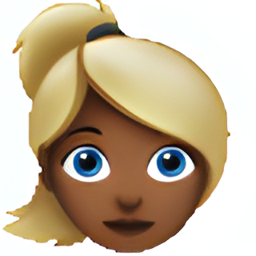
Name: blonde woman type 5
Emoji: 👱🏾‍♀️
Group: People & Body
Sub-group: person